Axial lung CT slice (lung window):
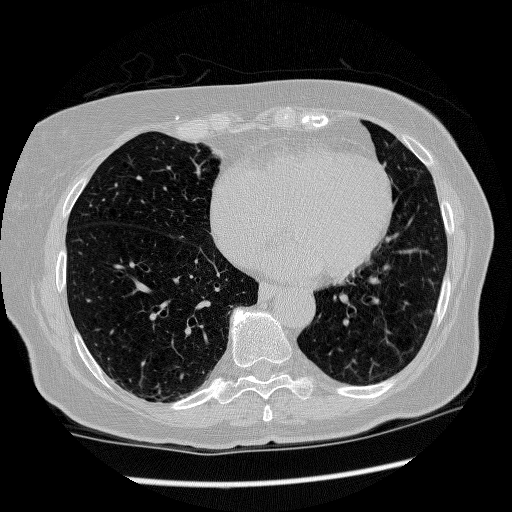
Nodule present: no